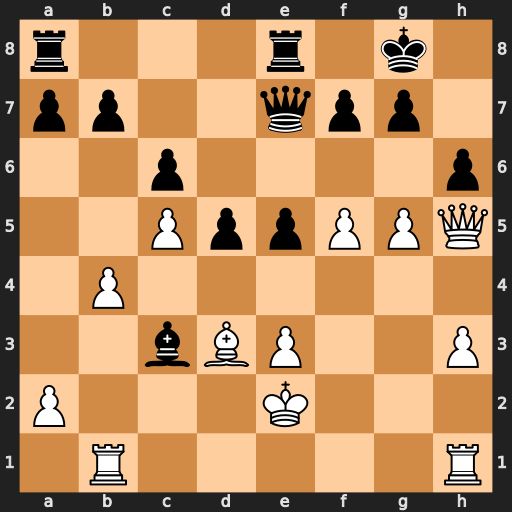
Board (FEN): r3r1k1/pp2qpp1/2p4p/2PppPPQ/1P6/2bBP2P/P3K3/1R5R
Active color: w
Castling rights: -
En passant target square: -
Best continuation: f6 Qe6 gxh6 Qxf6 hxg7